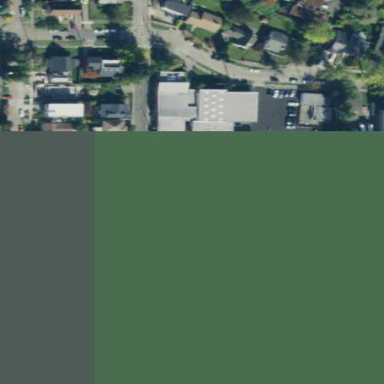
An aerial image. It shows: Community centre building.